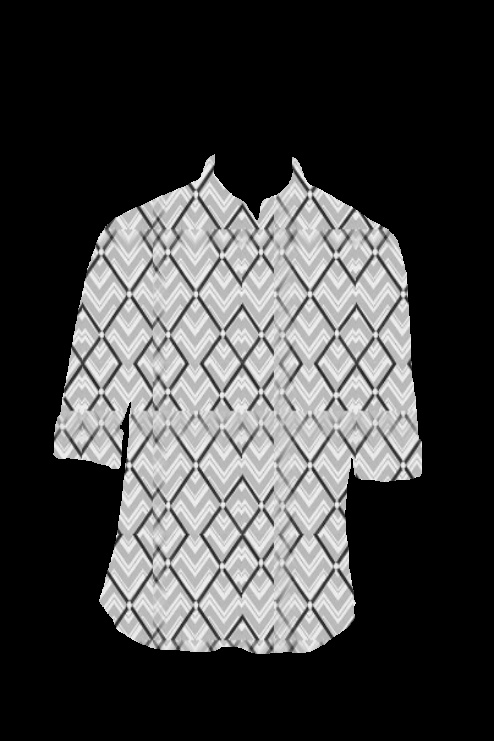
black white geometric print tee